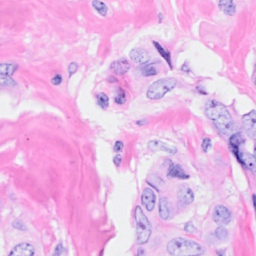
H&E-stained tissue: Breast